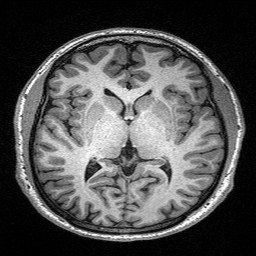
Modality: T1w
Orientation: coronal
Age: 28
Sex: male
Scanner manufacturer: siemens
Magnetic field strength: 3 T
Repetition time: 2.4 s
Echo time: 0.03 s